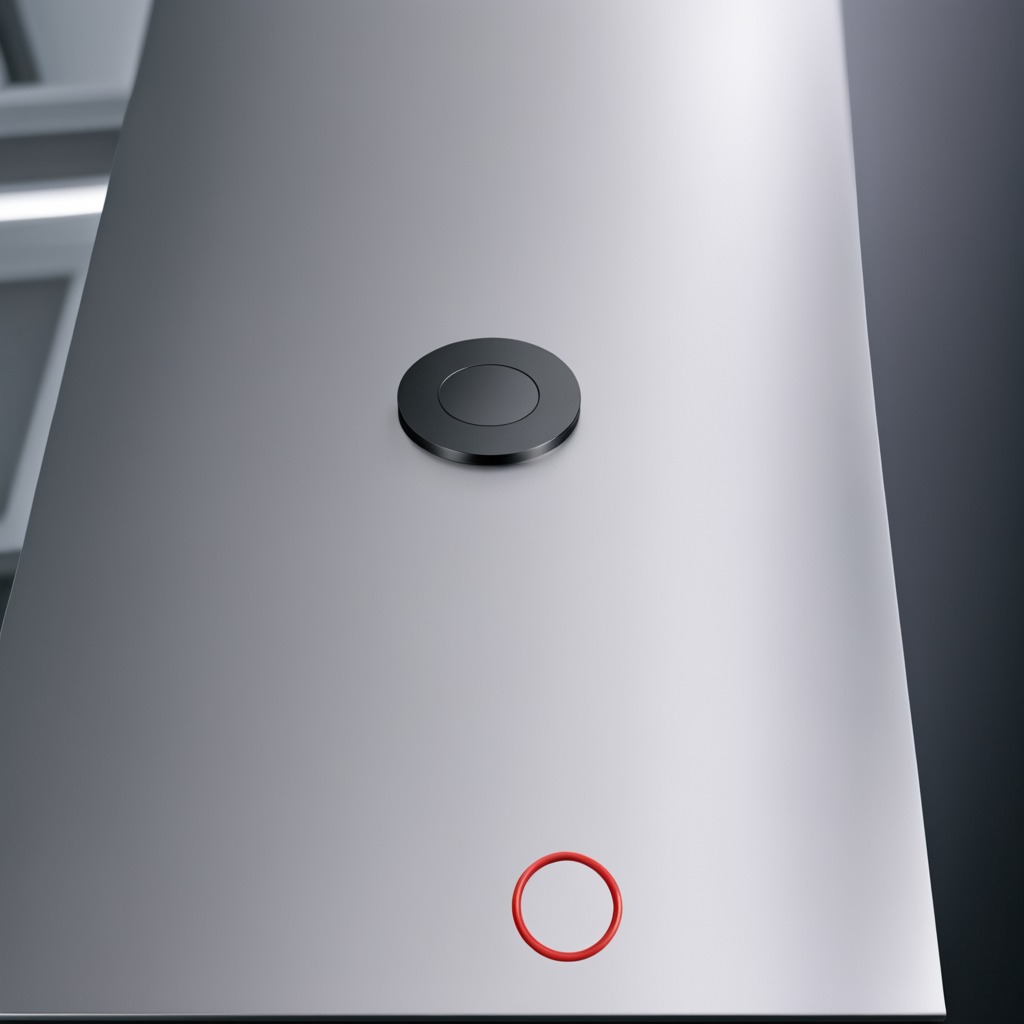
A rubber O-ring lies on the stainless steel table.